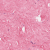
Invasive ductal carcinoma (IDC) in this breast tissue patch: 0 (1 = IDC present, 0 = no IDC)